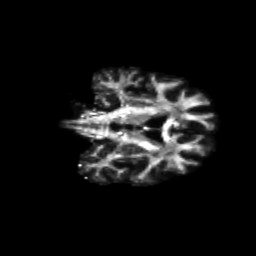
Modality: FA
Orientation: coronal
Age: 68
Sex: male
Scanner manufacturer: siemens
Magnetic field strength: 3 T
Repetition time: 4.71 s
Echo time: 0.0906 s